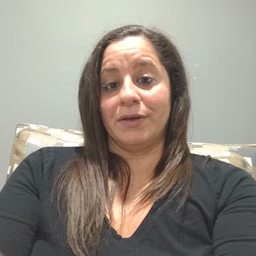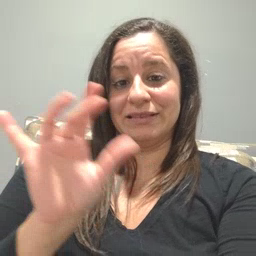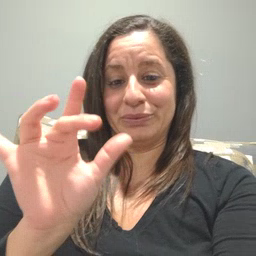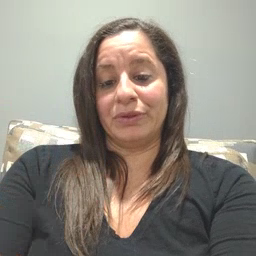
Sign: yucky